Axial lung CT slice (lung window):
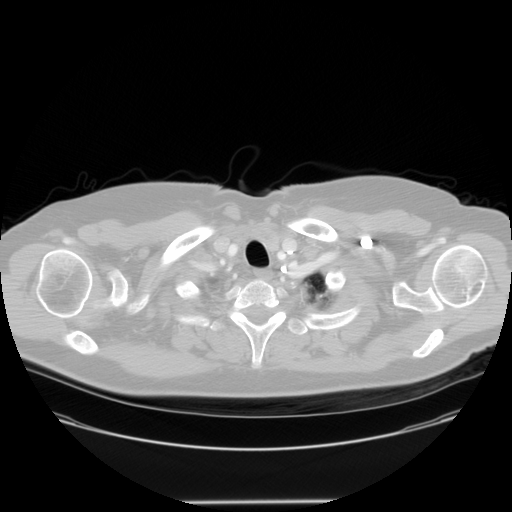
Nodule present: no